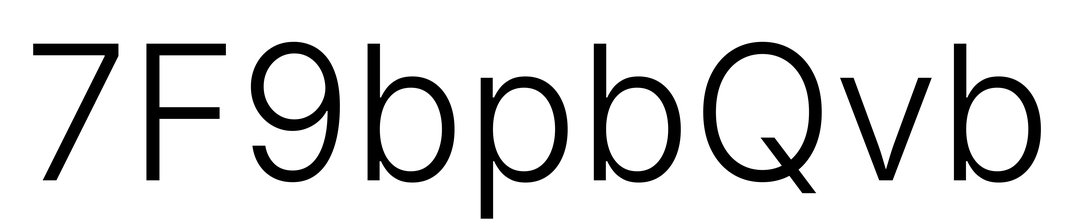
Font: Inter_Light